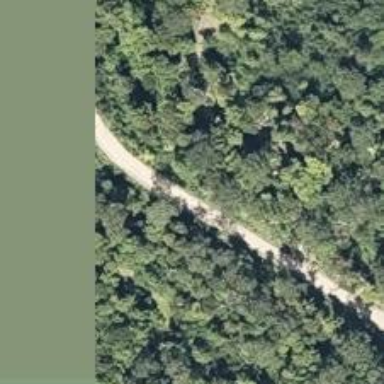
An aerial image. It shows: Well-maintained track road with grade 1 track type. Not affected by snow in any season.